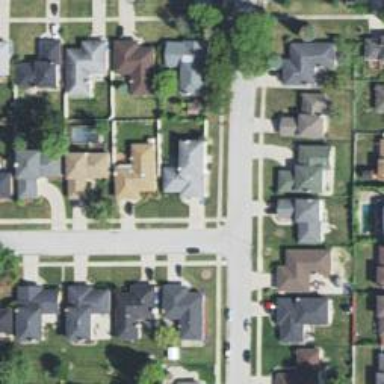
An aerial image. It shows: Residential road.